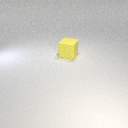
large yellow rubber cube